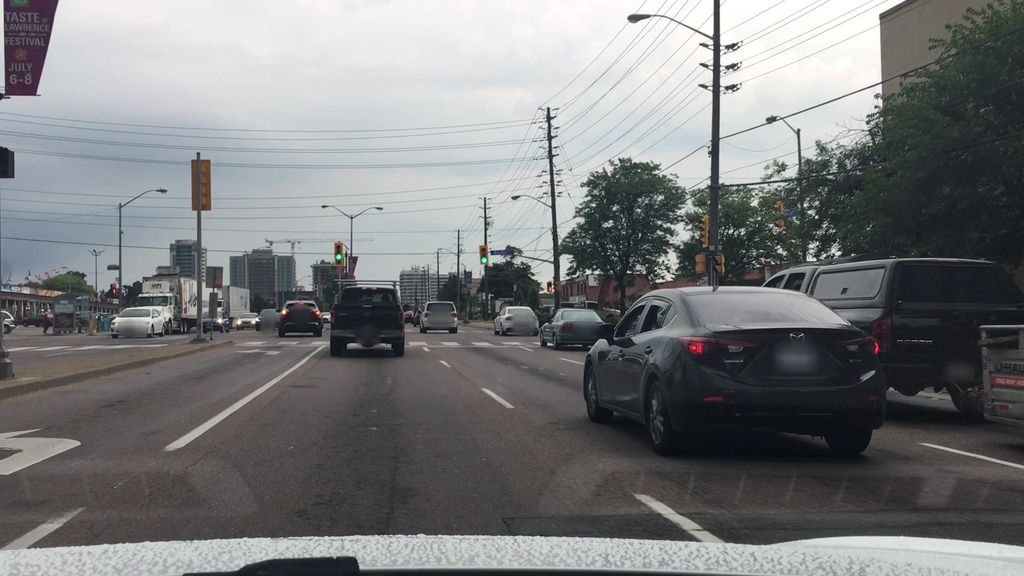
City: toronto